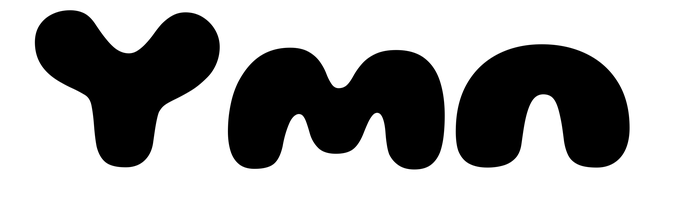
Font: Gluten_ExtraBold